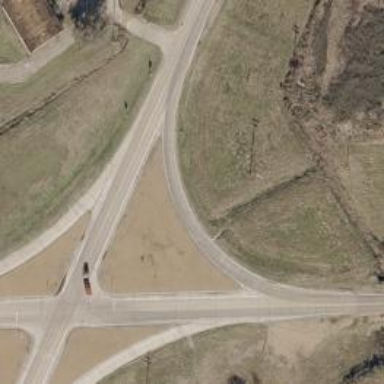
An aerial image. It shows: Trunk link highway.